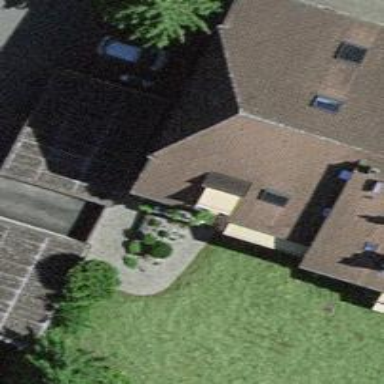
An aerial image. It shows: Garage.